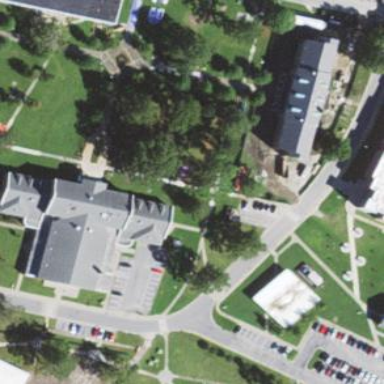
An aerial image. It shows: University building.